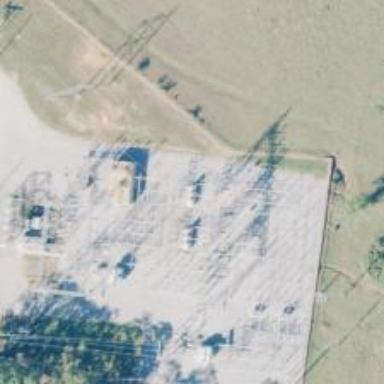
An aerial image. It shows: Switch used for power control.